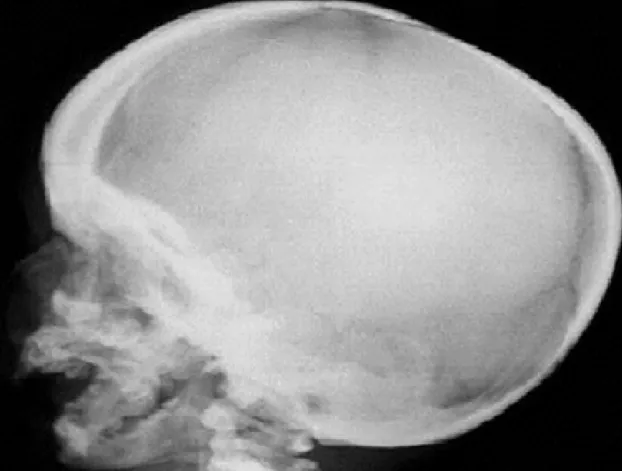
The direct x-ray examination did not show a prominent fracture in the nasal region.
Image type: radiology (x_ray)